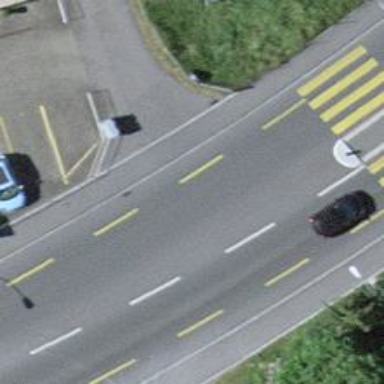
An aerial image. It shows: Primary highway with asphalt surface and sidewalks on both sides. There is soft cycle lane on the left side.